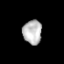
Tissue: prostate
Cell type: T cells
Senescence score: 0.3166
Nuclear area (px): 450
Mean DAPI intensity: 184.804